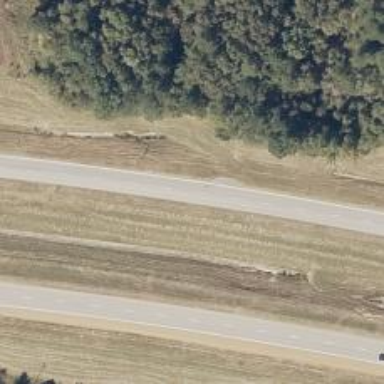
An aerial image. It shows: Expressway with dual carriageways made of asphalt at trunk level.